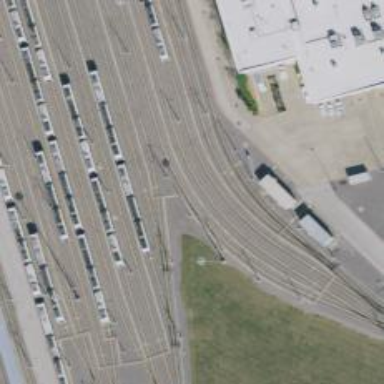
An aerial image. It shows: Light rail service yard with electrified contact lines.